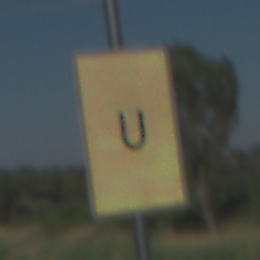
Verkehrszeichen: AnkuendigungOderFortsetzungUmleitungOhnePfeilsymbol
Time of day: MorningAfternoon
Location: Outdoor (Special)
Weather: Clear
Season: NotSpecified
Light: Natural